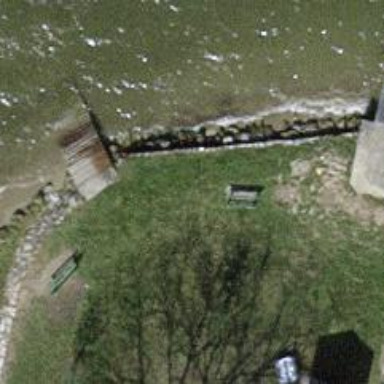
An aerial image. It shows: Bench for seating.